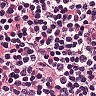
Metastatic tissue present: no